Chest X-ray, AP view. Patient: 36 years old, sex F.
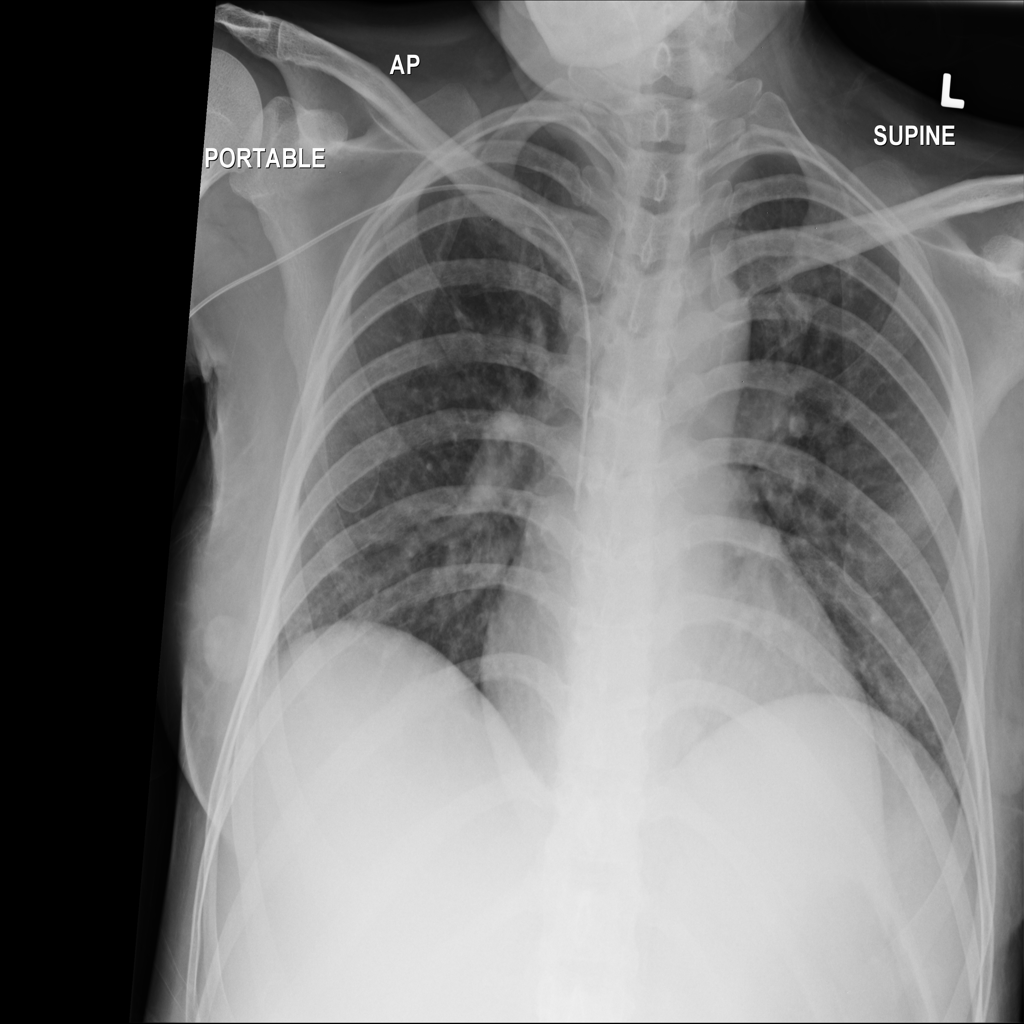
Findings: No Finding